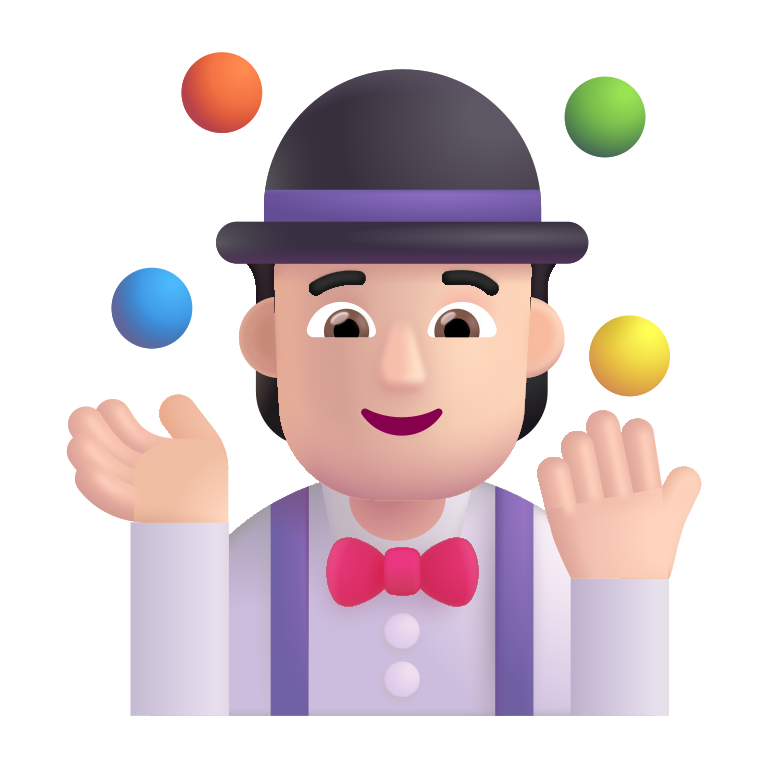
person juggling color light